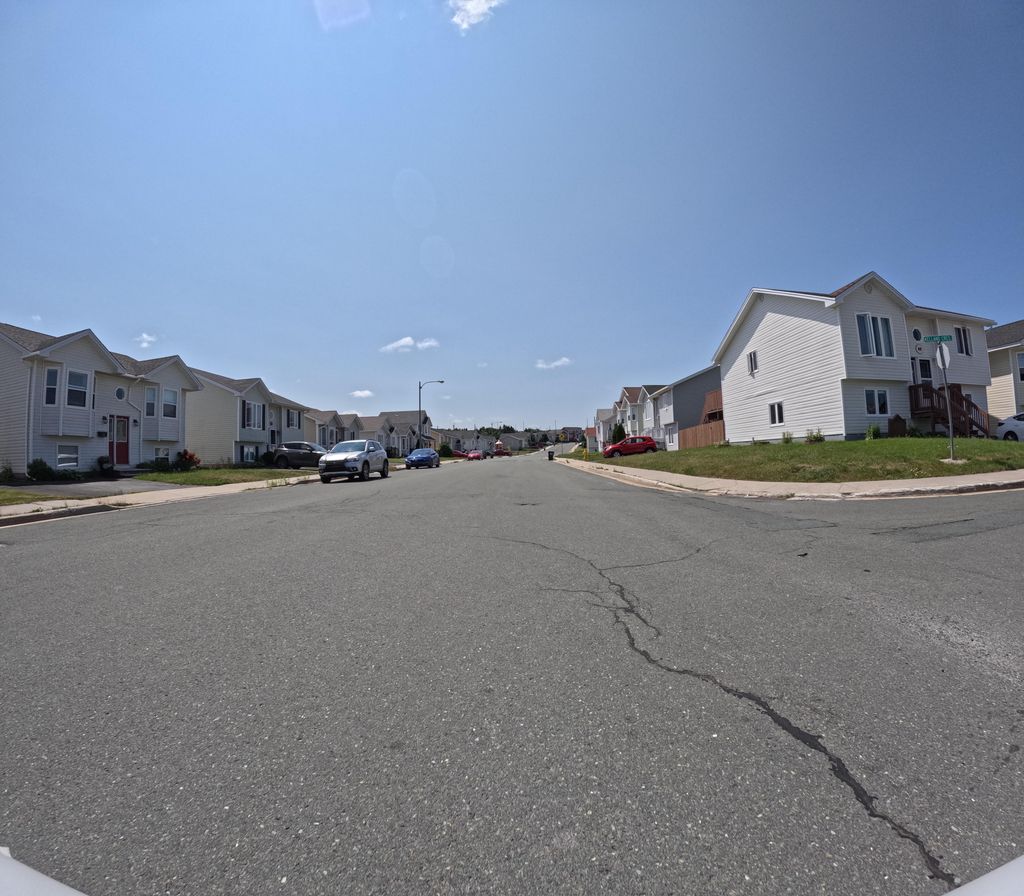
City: st_johns